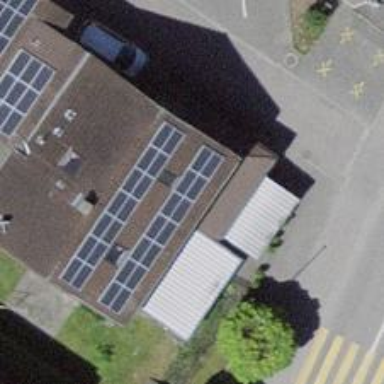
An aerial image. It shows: Cafe.